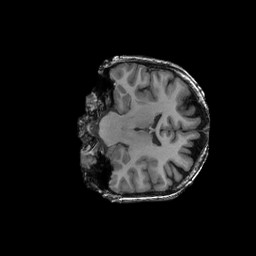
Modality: T1w
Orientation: coronal
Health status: ill
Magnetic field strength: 3 T